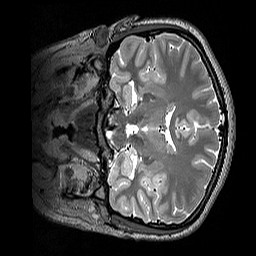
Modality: T2w
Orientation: coronal
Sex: female
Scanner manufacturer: siemens
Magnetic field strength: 3 T
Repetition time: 3.2 s
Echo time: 0.409 s